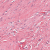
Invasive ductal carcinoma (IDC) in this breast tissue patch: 0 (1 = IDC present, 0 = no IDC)